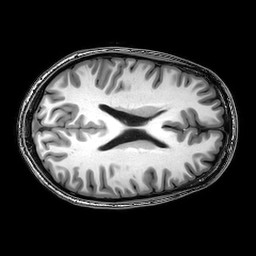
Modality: T1w
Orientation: axial
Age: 22
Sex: male
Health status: healthy
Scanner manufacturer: philips
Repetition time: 0.008164 s
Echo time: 0.00373 s